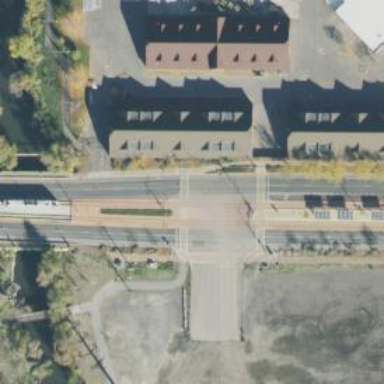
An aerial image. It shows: Path with cycleway crossing.